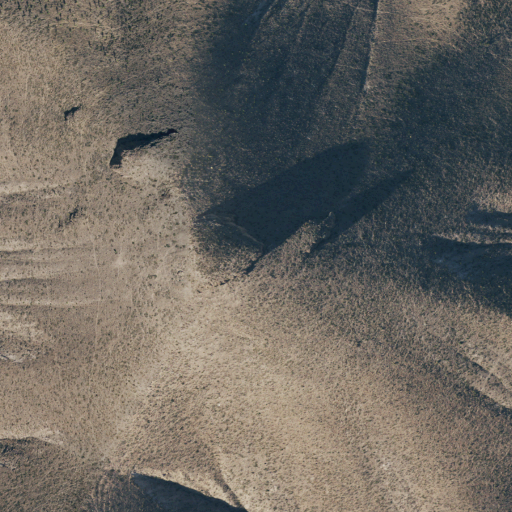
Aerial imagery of mountain in Texas named Apache Peak containing only shrub